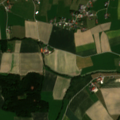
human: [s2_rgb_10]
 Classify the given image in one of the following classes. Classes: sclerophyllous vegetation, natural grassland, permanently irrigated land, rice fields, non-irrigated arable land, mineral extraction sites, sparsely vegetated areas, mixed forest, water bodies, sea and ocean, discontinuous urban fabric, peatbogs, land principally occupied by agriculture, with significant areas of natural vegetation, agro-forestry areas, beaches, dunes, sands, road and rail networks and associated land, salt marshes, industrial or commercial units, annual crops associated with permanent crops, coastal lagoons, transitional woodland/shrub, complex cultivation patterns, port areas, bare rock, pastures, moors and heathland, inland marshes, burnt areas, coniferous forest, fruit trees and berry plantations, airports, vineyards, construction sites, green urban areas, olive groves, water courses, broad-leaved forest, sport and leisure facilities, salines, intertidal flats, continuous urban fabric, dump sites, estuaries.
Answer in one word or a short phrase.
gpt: non-irrigated arable land, pastures, complex cultivation patterns, land principally occupied by agriculture, with significant areas of natural vegetation